Interaction volume radius: 10 \u00c5
Interaction volume height: 50 \u00c5
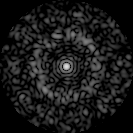
Disorder parameter: 0.8269